Brain MRI, t2w sequence, axial 2D slice.
Patient: age 31, sex M, weight 80 kg, height 1.78 m
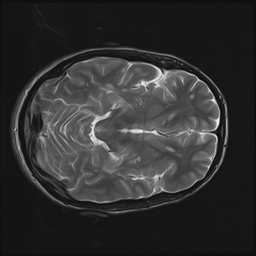